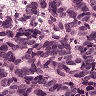
Metastatic tissue present: yes